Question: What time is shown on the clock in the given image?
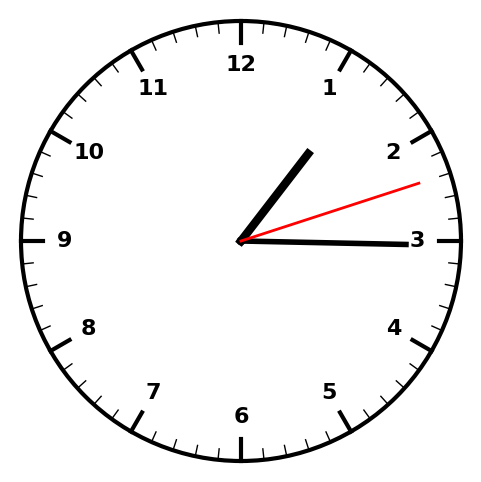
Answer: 01:15:12